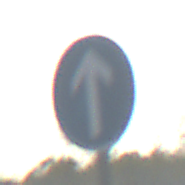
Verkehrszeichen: VorgeschriebeneFahrtrichtungGeradeaus
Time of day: SunriseSunset
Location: Outdoor (Urban)
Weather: Clear
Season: NotSpecified
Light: Natural